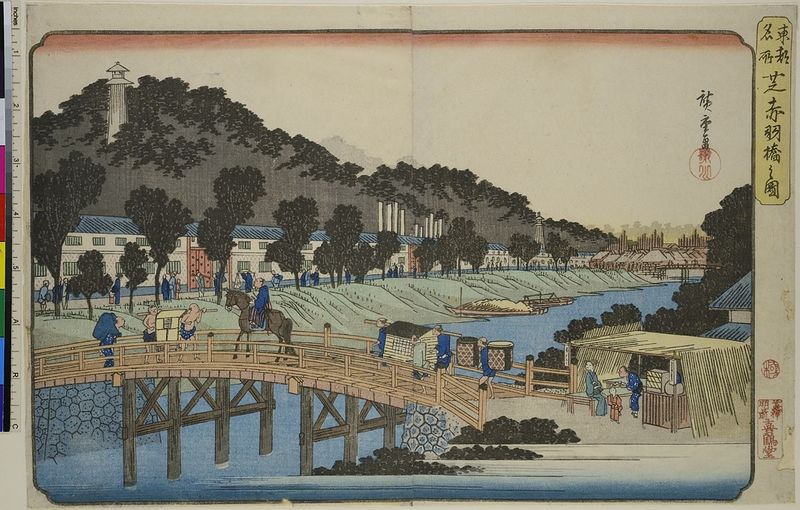
Titel: Die Akabane-Brücke in Shiba, aus der Serie: Berühmte Orte der Osthauptstadt
Künstler: Utagawa Hiroshige
Standort: Hamburg
Institution: Museum für Kunst und Gewerbe Hamburg
Schlagwörter: fluss, reiter, reiten, holzschnitt, berge, gebirge, druckgraphik, druckgrafik, viadukt, zeit, farbholzschnitt, reittiere, lasttiere, reiterbildnis, edo, reproduktionen, druckerzeugnisse, brücke, aquädukt, ukiyo